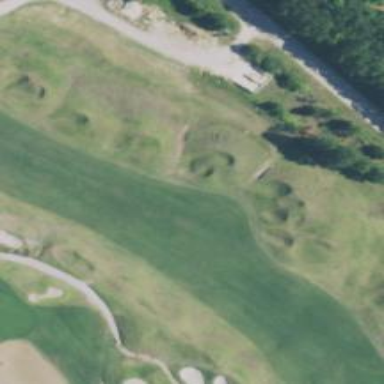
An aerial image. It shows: Scenic golf fairway.